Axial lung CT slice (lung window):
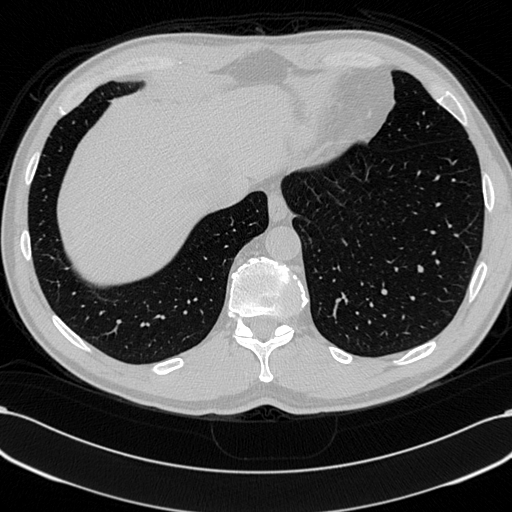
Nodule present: no